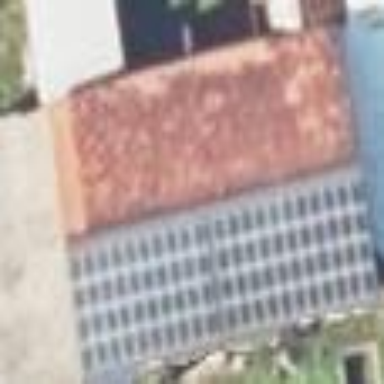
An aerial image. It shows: Building.